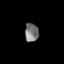
Tissue: prostate
Cell type: T cells
Senescence score: 0.2192
Nuclear area (px): 246
Mean DAPI intensity: 121.179